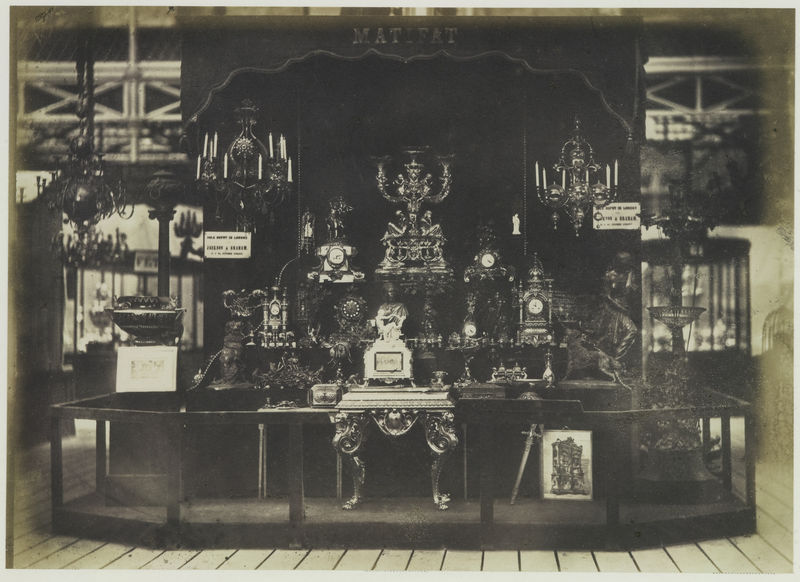
Titel: Clocks, Chandeliers and Bronzes. Matifat.
Künstler: C.M. Ferrier & F. von Martens
Standort: Amsterdam
Institution: Rijksmuseum
Schlagwörter: weiß, lampe, lampen, schwarz, tisch, alt, gold, laden, uhr, kerzen, leuchter, lüster, geländer, foto, fotografie, theke, verkauf, schwert, photo, ausstellung, kerzenständer, standuhr, kerzenleuchter, dolch, messe, wunderkammer, telefon, verkaufen, zeiger, vitrinen, uhren, stabd, lüdter, matifat, var, messestand